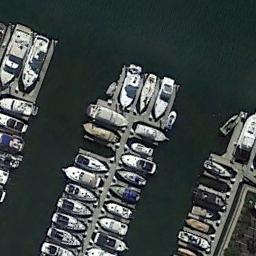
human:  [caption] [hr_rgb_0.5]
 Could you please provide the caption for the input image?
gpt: There are many ships of different shapes and sizes in the harbor .

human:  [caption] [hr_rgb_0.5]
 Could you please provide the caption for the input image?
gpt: Many yachts are neatly arranged on the sea side of the harbor .

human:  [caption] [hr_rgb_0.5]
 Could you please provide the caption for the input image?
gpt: The harbor has lots of neatly docked boats and the color of the waters is dark green .

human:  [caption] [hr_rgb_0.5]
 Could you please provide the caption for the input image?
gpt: Some branches of the harbor have fewer stops .

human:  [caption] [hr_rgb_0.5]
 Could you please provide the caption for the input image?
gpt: There are many ships docked neatly at the harbor .